Question: I'm having trouble finding any helpful information related to my question, and possibly due to the fact that I have the terminology wrong in my search.
In Visual Studio when writing C#, to add summary metadata the shortcut is to use the '///' syntax. This tags your class or function with descriptive data about what it does. What I'm trying to achieve is that same type of functionality but with my .js files.
here is my object>function and it's meta data.
'''
_Search = {
/// <summary>
/// Does ajax post to conroller action to get partial view
/// <param name="params">parameter object</param>
/// <param name="mrn">url to controller action method</param>
/// <param name="name">the result element that will be overwritten with the returned parital view markup</param>
doSearch: function (params, url, $results) {
$results.block({
message: '<h1>Processing</h1>'
});
$.post(url, params, function (data) {
$results.html(data);
$results.unblock();
});
}
}
'''
and what i was hoping to acheive would be the description of each parameter, but as you can see that's not the case.

Is there a way I can acheive this?
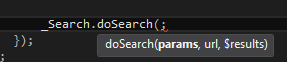
Answer: In javascript you must add the /// stuff inside your function.
'''
function doStuff() {
/// <summary>
/// Does stuff
/// </summary>
// TODO: Do stuff
}
'''